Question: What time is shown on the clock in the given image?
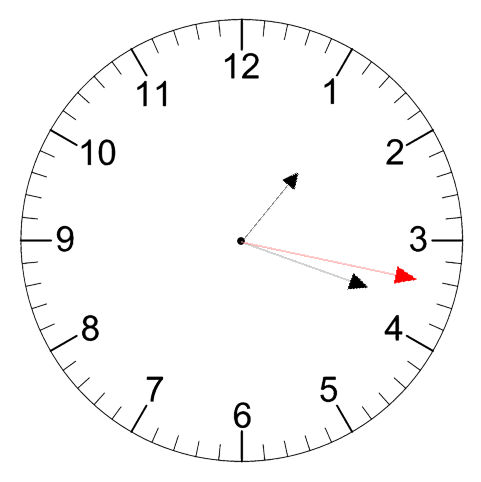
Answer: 01:18:17